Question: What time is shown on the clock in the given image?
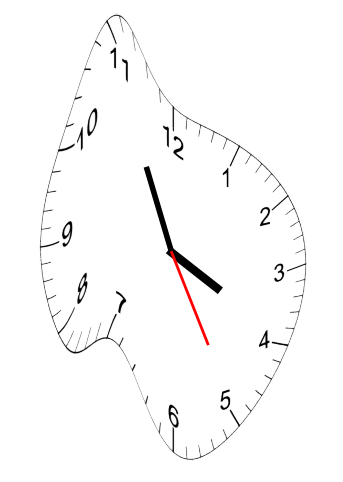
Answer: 03:55:25